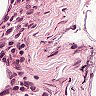
Metastatic tissue present: no